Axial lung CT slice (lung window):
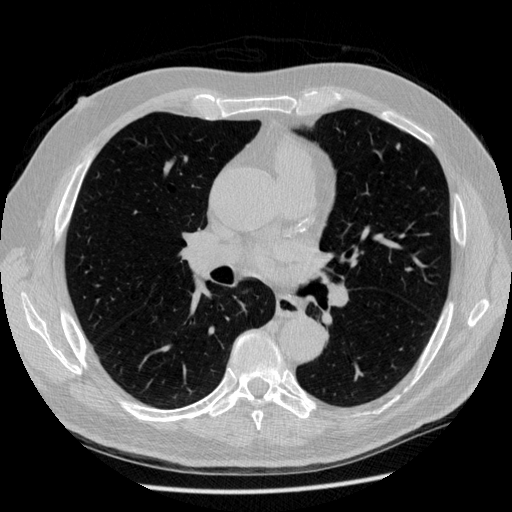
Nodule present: yes
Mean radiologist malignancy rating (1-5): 2.25